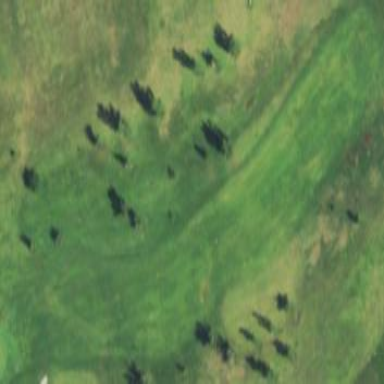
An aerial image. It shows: Golf fairway surrounded by grass.